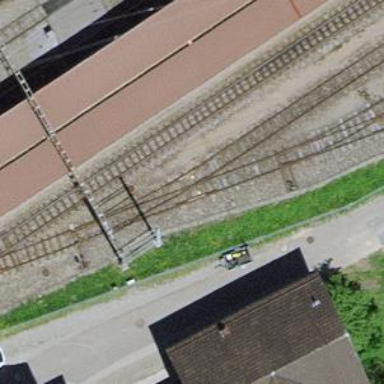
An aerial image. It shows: Narrow-gauge railway with one track passing through service yard. The railway is electrified with contact line.